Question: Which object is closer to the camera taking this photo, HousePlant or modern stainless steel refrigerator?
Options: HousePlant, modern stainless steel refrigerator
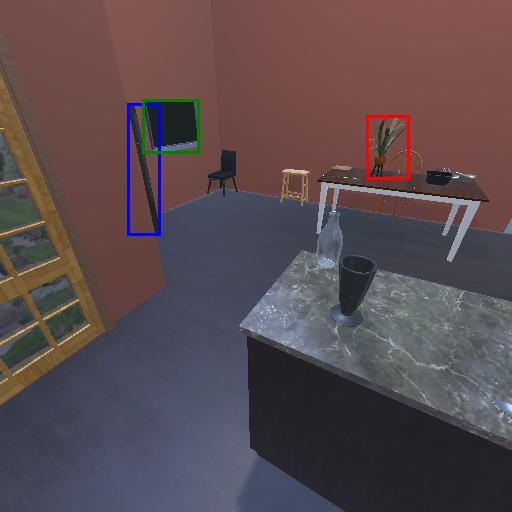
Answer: HousePlant